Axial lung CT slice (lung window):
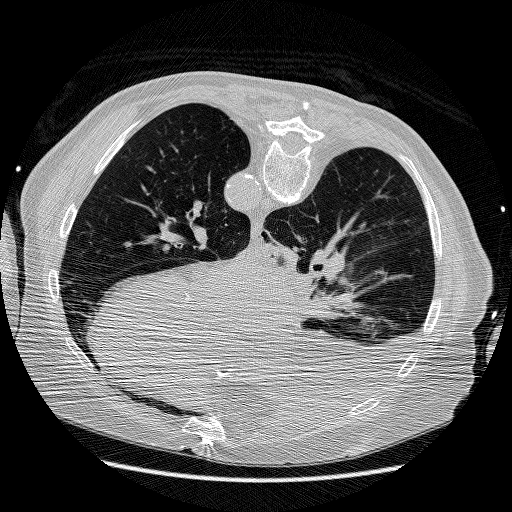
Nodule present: no